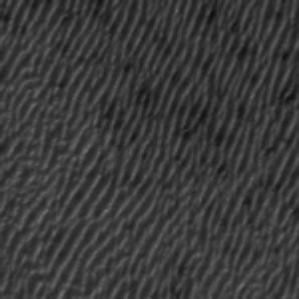
Label: frost